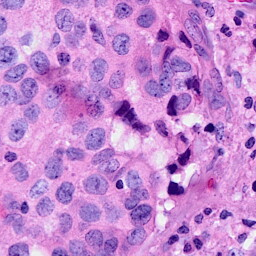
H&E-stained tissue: Breast